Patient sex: M
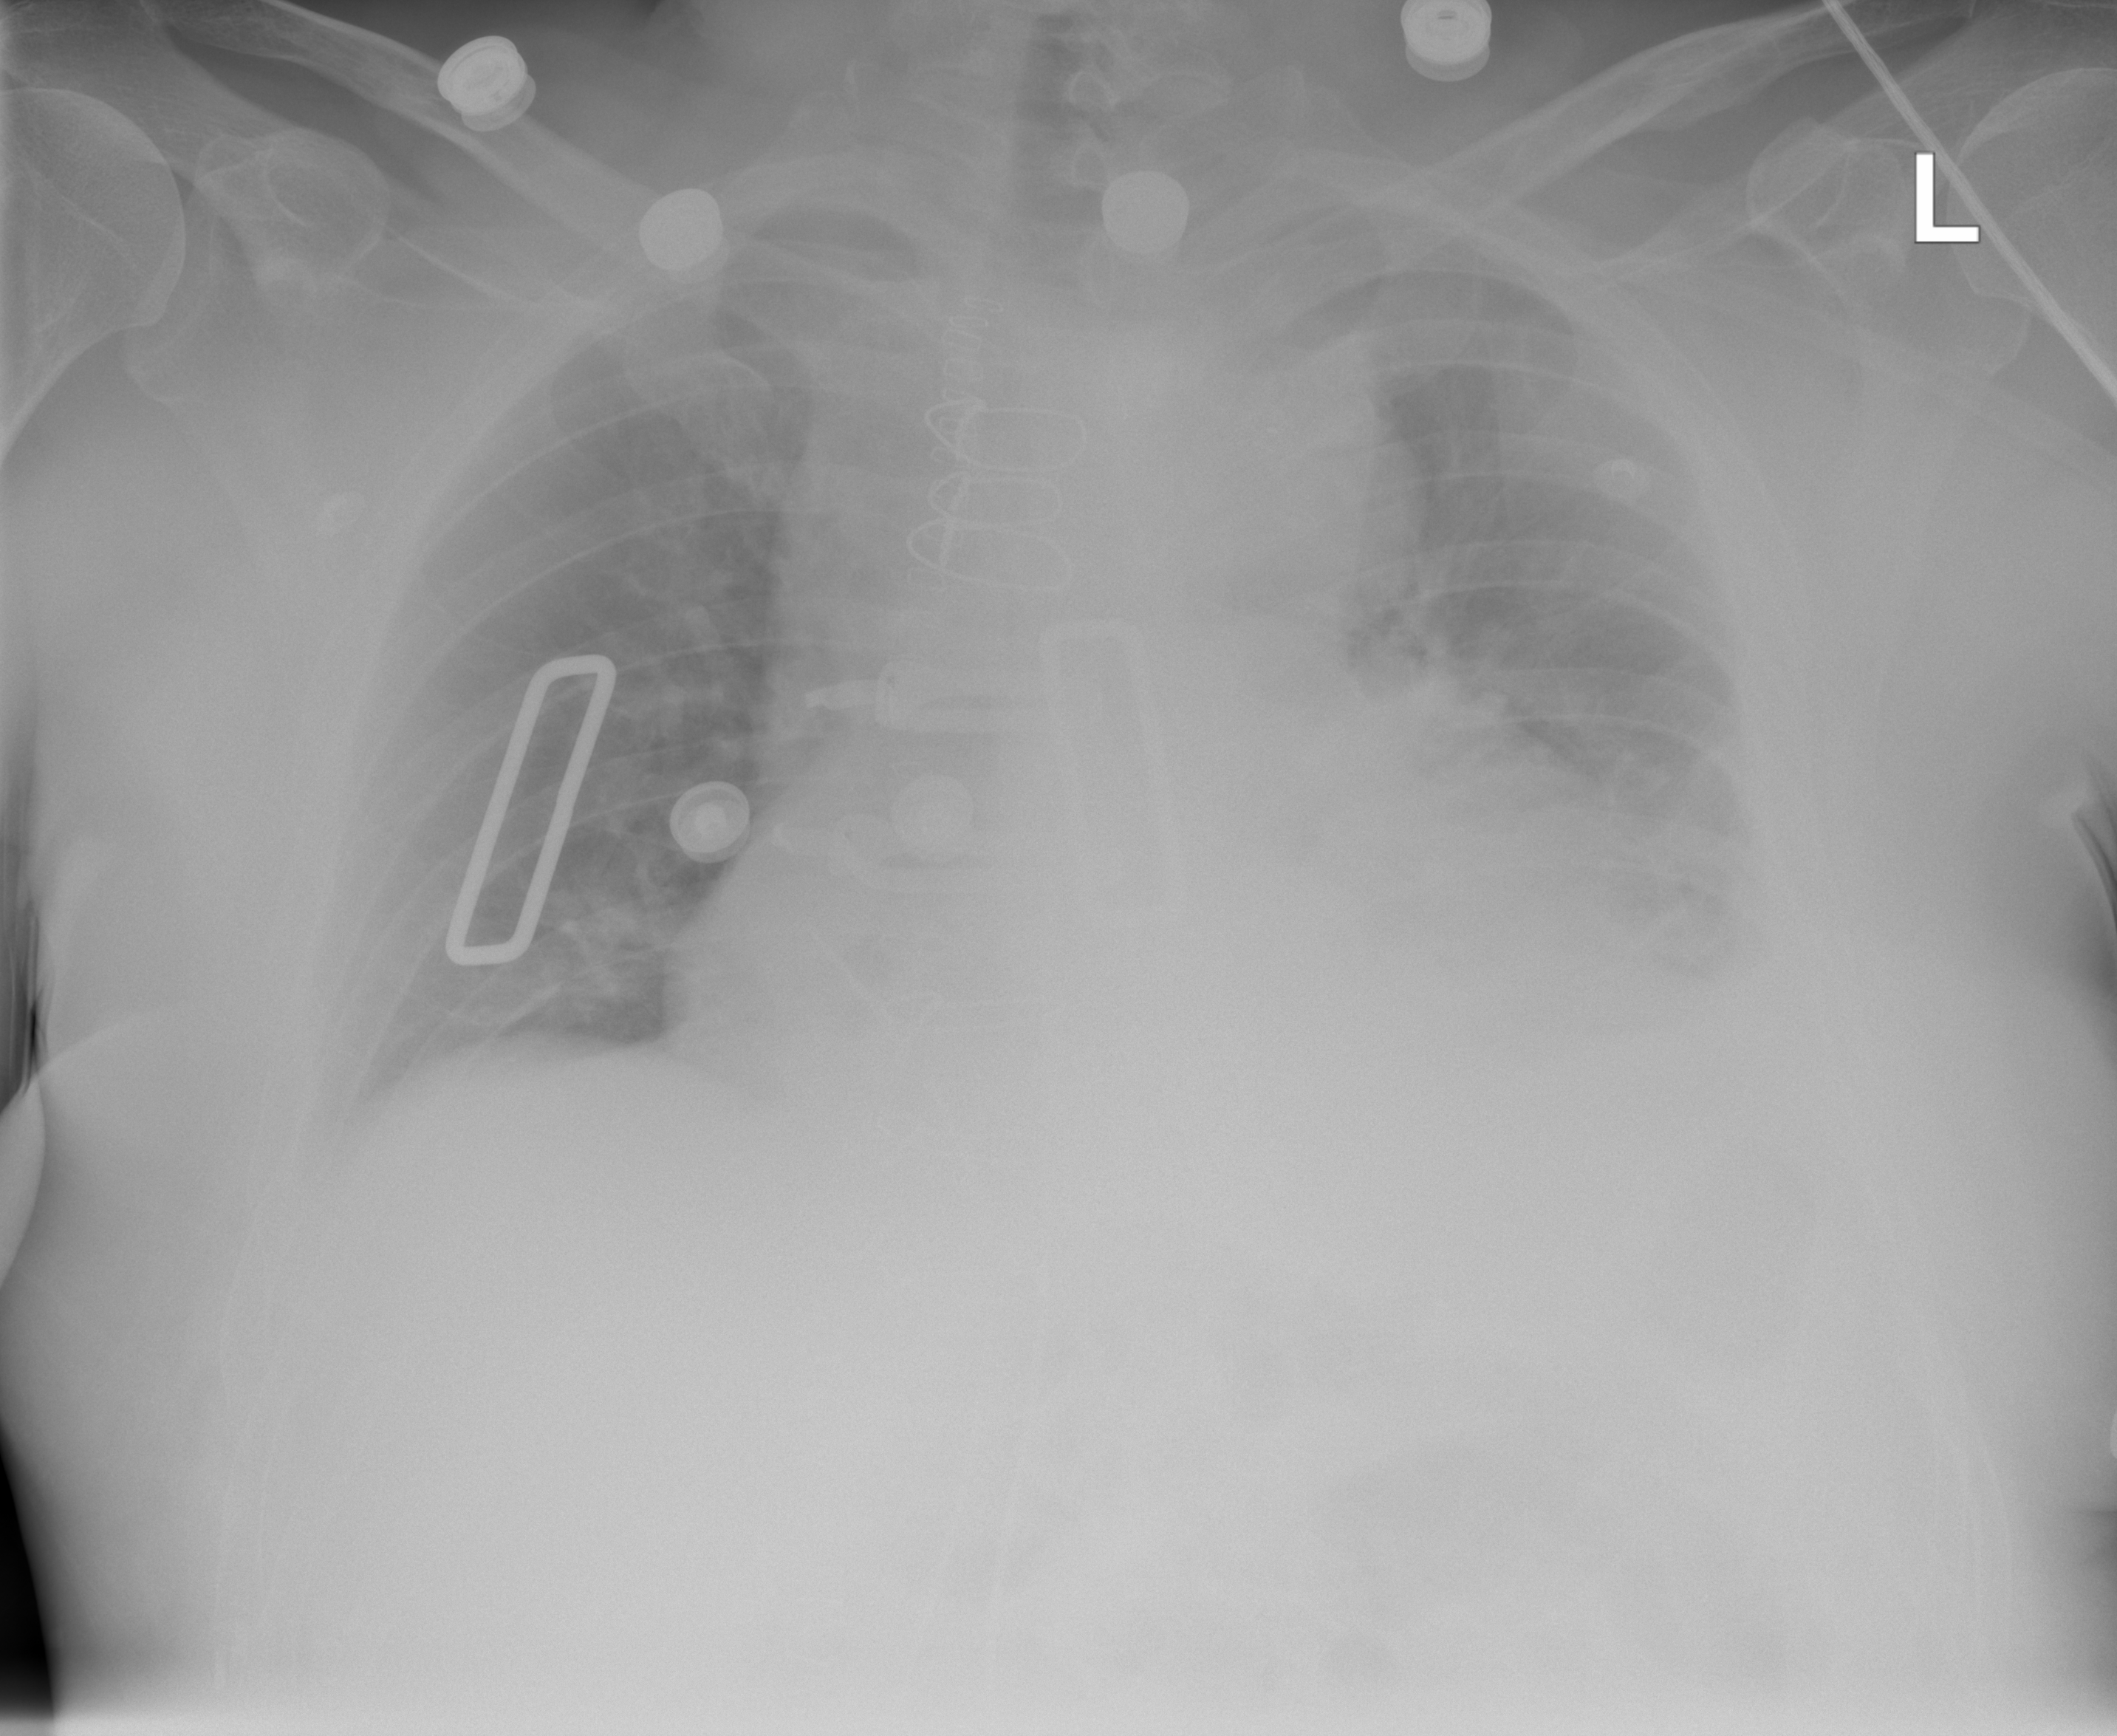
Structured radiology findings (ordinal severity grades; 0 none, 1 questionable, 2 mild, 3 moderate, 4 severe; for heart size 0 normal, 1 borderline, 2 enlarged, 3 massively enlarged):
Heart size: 2
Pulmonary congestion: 2
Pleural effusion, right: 2
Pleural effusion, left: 2
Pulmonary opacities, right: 0
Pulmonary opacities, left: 0
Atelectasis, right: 0
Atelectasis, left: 2